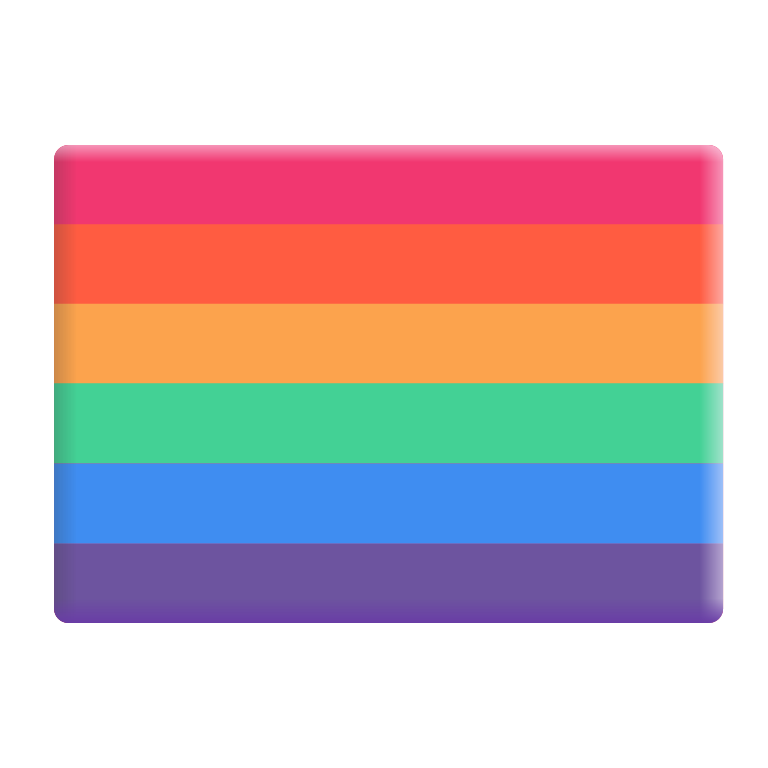
rainbow flag color